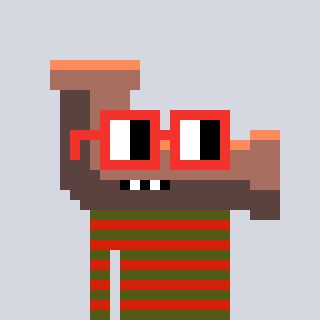
a pixel art character with square red glasses, a pipe-shaped head and a red-colored body on a cool background